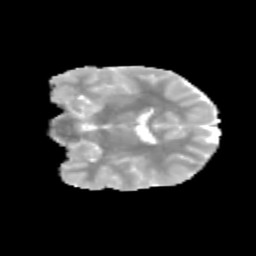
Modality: MD
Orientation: coronal
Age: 12
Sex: male
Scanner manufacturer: siemens
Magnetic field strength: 3 T
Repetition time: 3.8 s
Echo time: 0.07 s